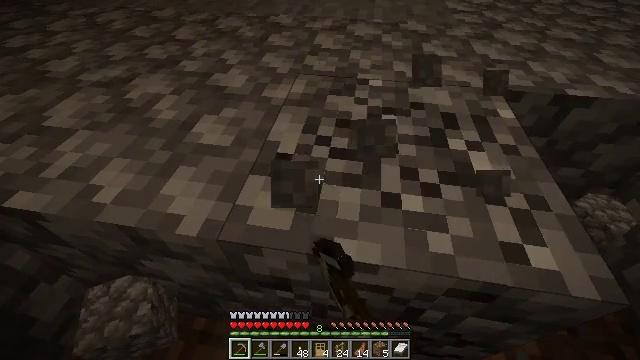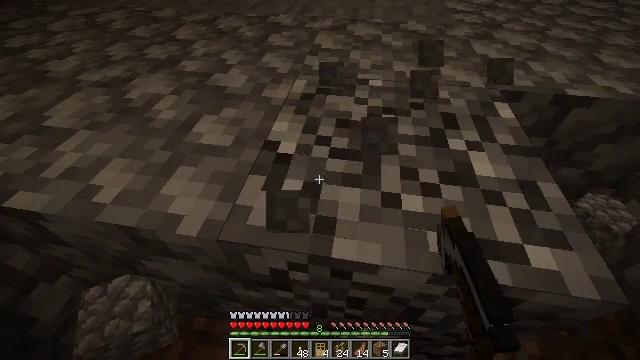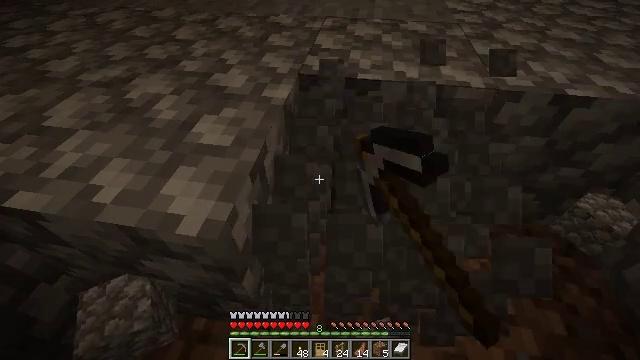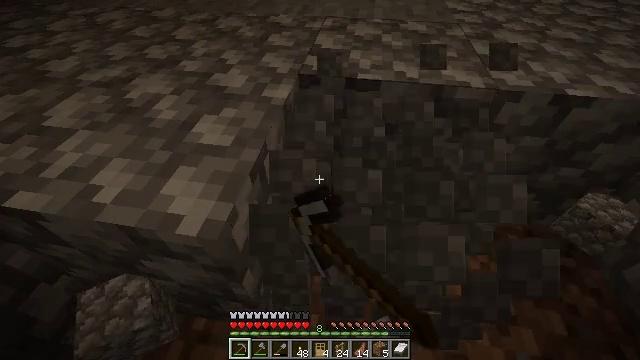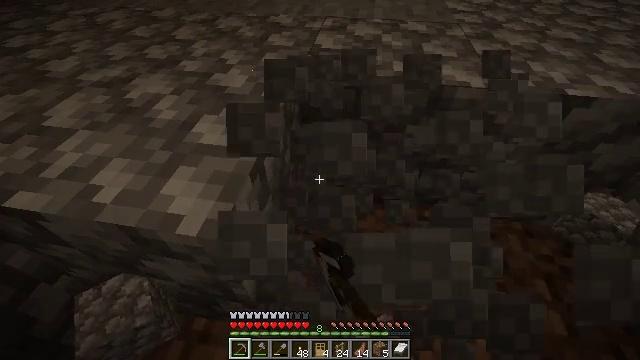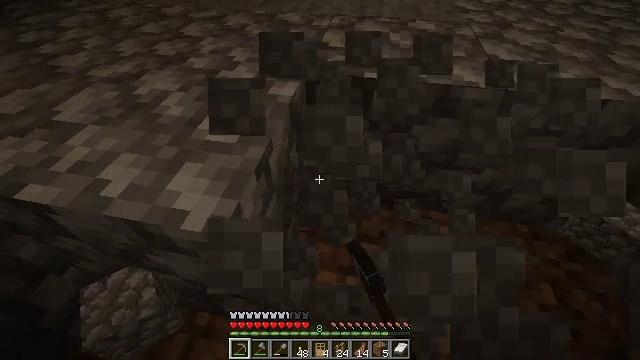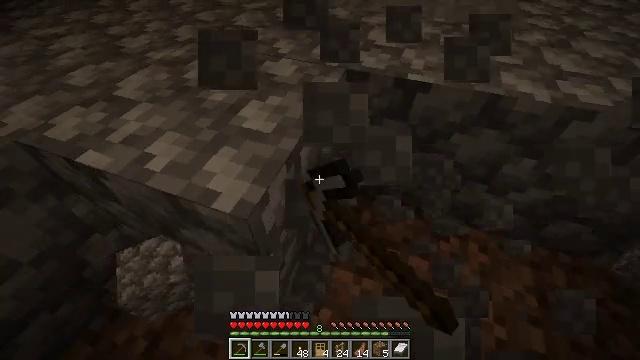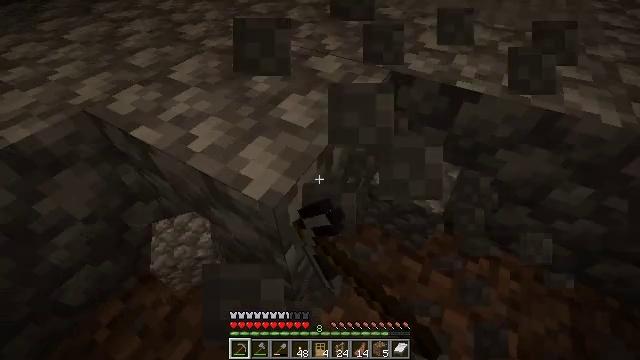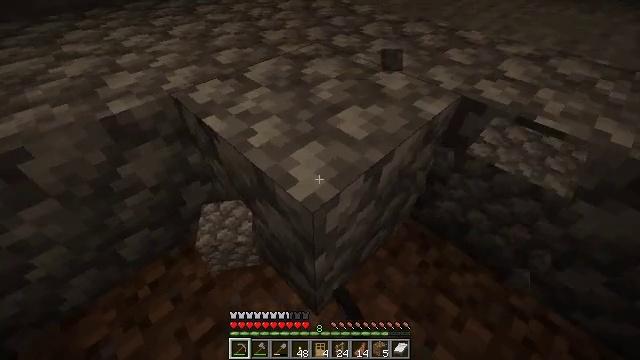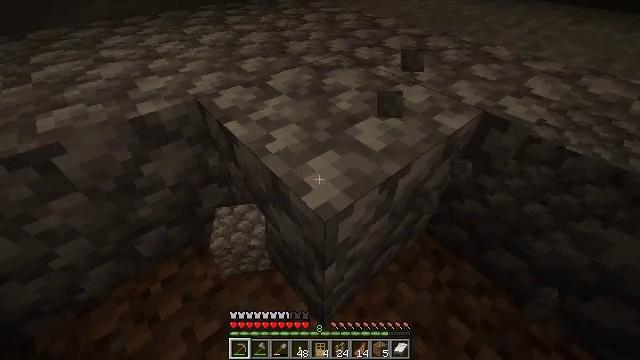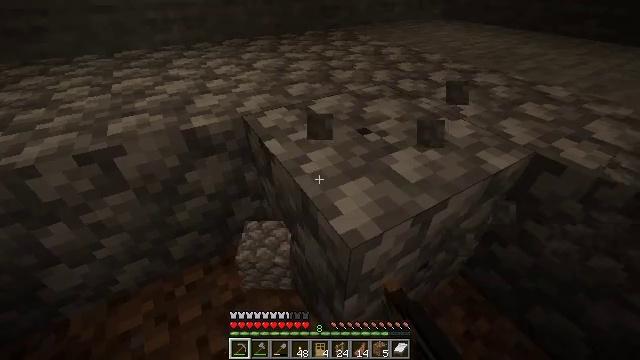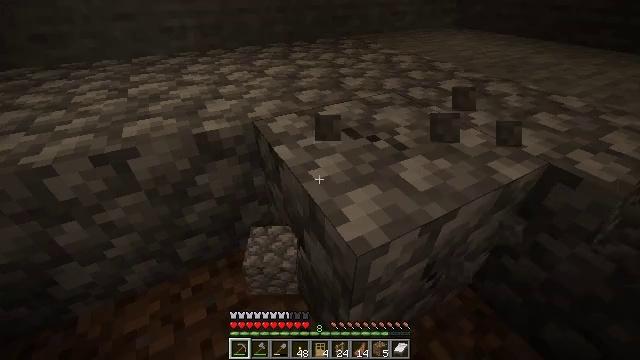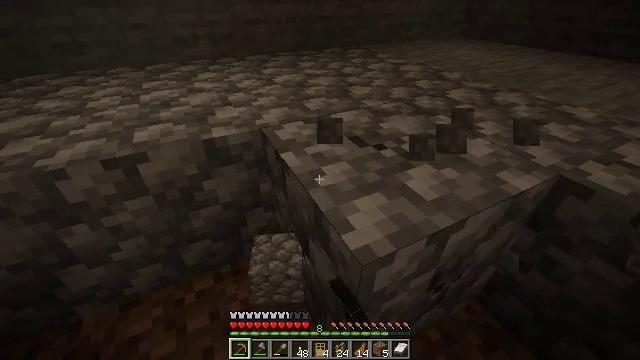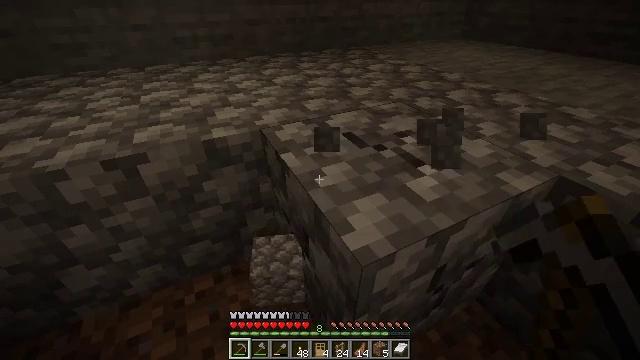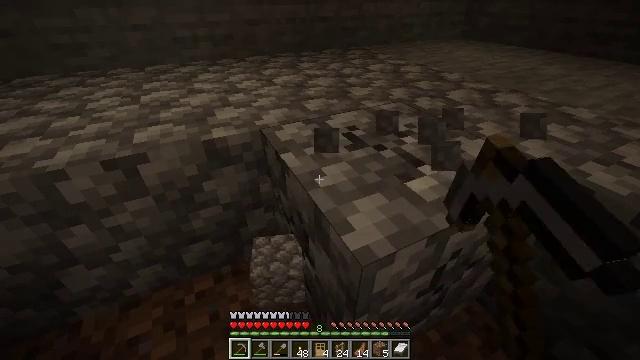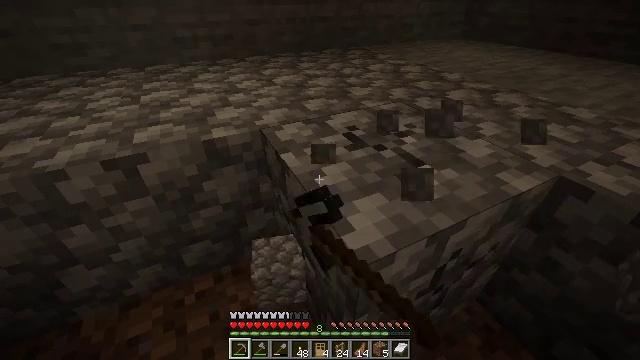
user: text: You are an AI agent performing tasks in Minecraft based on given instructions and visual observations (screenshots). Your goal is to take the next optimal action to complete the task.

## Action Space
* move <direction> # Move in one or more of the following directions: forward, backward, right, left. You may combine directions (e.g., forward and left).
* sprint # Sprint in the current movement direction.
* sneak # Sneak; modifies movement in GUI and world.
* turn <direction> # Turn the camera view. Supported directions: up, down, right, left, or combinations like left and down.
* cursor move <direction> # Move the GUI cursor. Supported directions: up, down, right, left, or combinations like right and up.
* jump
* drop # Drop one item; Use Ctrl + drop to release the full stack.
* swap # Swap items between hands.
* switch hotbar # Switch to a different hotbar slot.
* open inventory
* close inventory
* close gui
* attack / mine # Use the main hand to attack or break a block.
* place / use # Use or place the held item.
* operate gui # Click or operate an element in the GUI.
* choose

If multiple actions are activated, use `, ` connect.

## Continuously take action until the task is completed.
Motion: motion action
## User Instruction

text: Break the cobblestone to create a path.
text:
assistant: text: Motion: attack / mine
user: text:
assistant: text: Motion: attack / mine
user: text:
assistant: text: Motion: attack / mine
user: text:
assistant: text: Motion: attack / mine
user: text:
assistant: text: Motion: turn left, attack / mine
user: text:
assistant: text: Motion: turn left, attack / mine
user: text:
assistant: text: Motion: turn left, attack / mine
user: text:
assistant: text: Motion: turn left and up, attack / mine
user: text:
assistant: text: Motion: turn left and up, attack / mine
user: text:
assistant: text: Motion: turn left and up, attack / mine
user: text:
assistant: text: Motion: turn left and up, attack / mine
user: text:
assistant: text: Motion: turn left and up, attack / mine
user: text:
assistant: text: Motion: attack / mine
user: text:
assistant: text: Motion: attack / mine
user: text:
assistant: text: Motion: attack / mine
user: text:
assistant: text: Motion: attack / mine
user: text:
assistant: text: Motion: attack / mine
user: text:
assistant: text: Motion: attack / mine
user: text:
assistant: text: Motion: attack / mine
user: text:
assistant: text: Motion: attack / mine
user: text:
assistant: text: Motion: attack / mine
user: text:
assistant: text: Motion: attack / mine
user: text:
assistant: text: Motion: attack / mine
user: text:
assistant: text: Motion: attack / mine
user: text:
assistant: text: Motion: attack / mine
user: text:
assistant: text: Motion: attack / mine
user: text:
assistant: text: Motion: turn right and up, attack / mine
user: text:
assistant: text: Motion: turn right and up, attack / mine
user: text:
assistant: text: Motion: attack / mine
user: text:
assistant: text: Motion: turn right and up, attack / mine